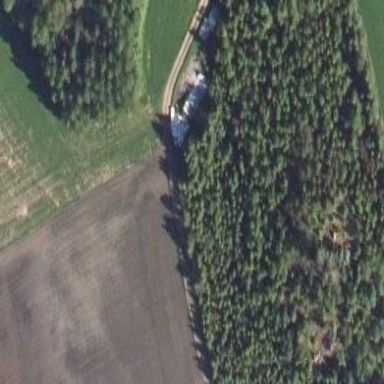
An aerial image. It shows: Beautiful woodland area.